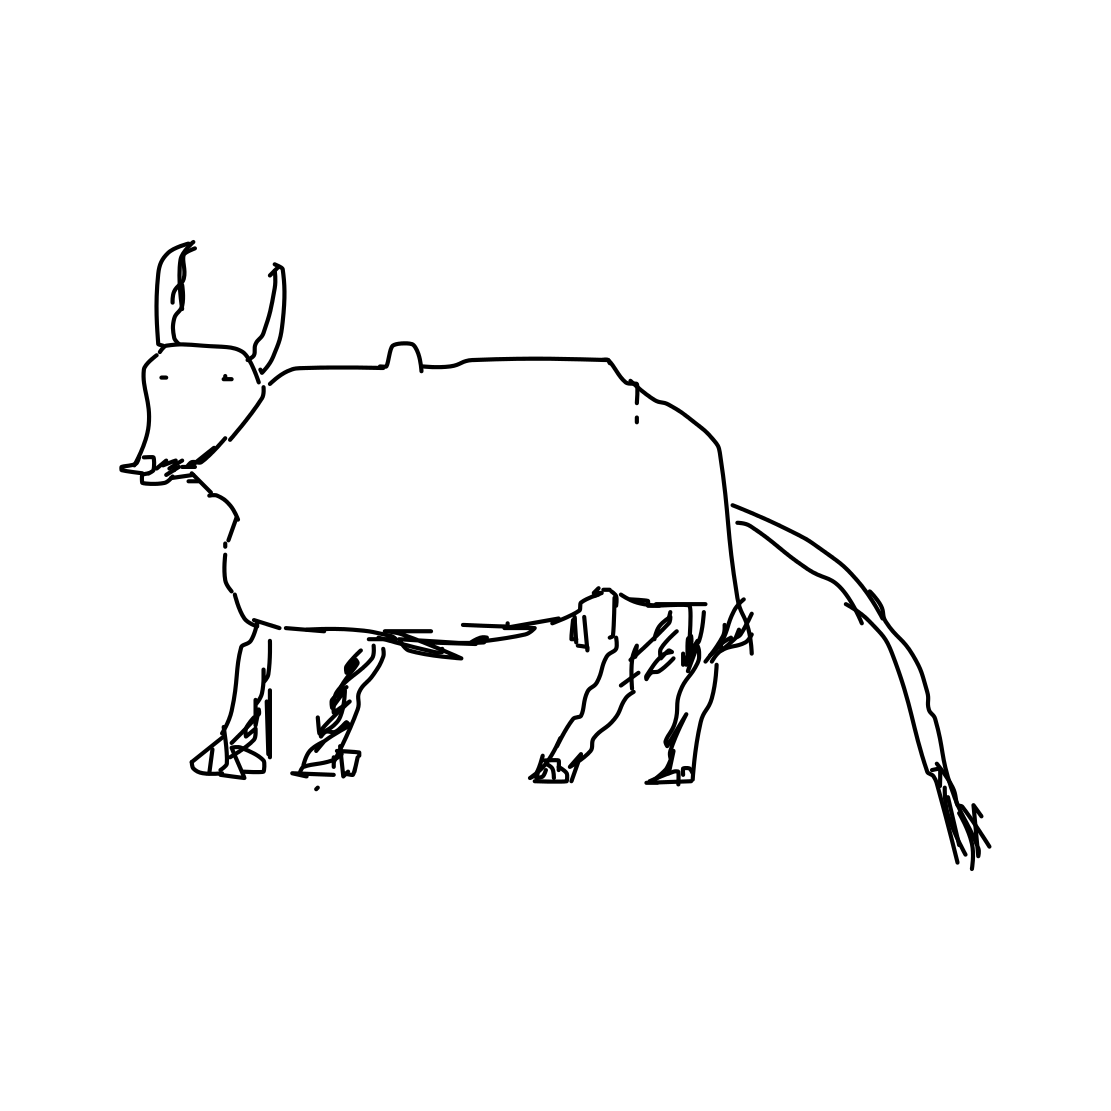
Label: cow